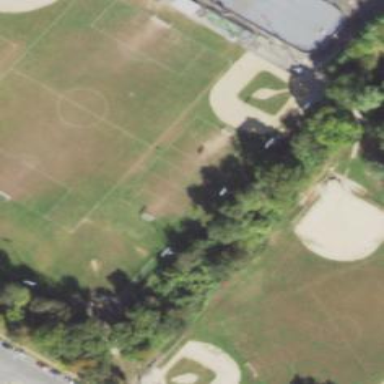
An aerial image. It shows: Soccer pitch for leisureland activities.